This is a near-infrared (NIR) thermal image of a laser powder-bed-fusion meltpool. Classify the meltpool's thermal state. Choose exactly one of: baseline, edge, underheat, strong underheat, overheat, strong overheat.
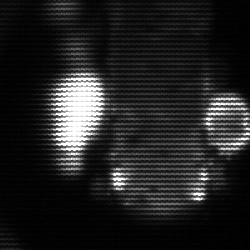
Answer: strong underheat